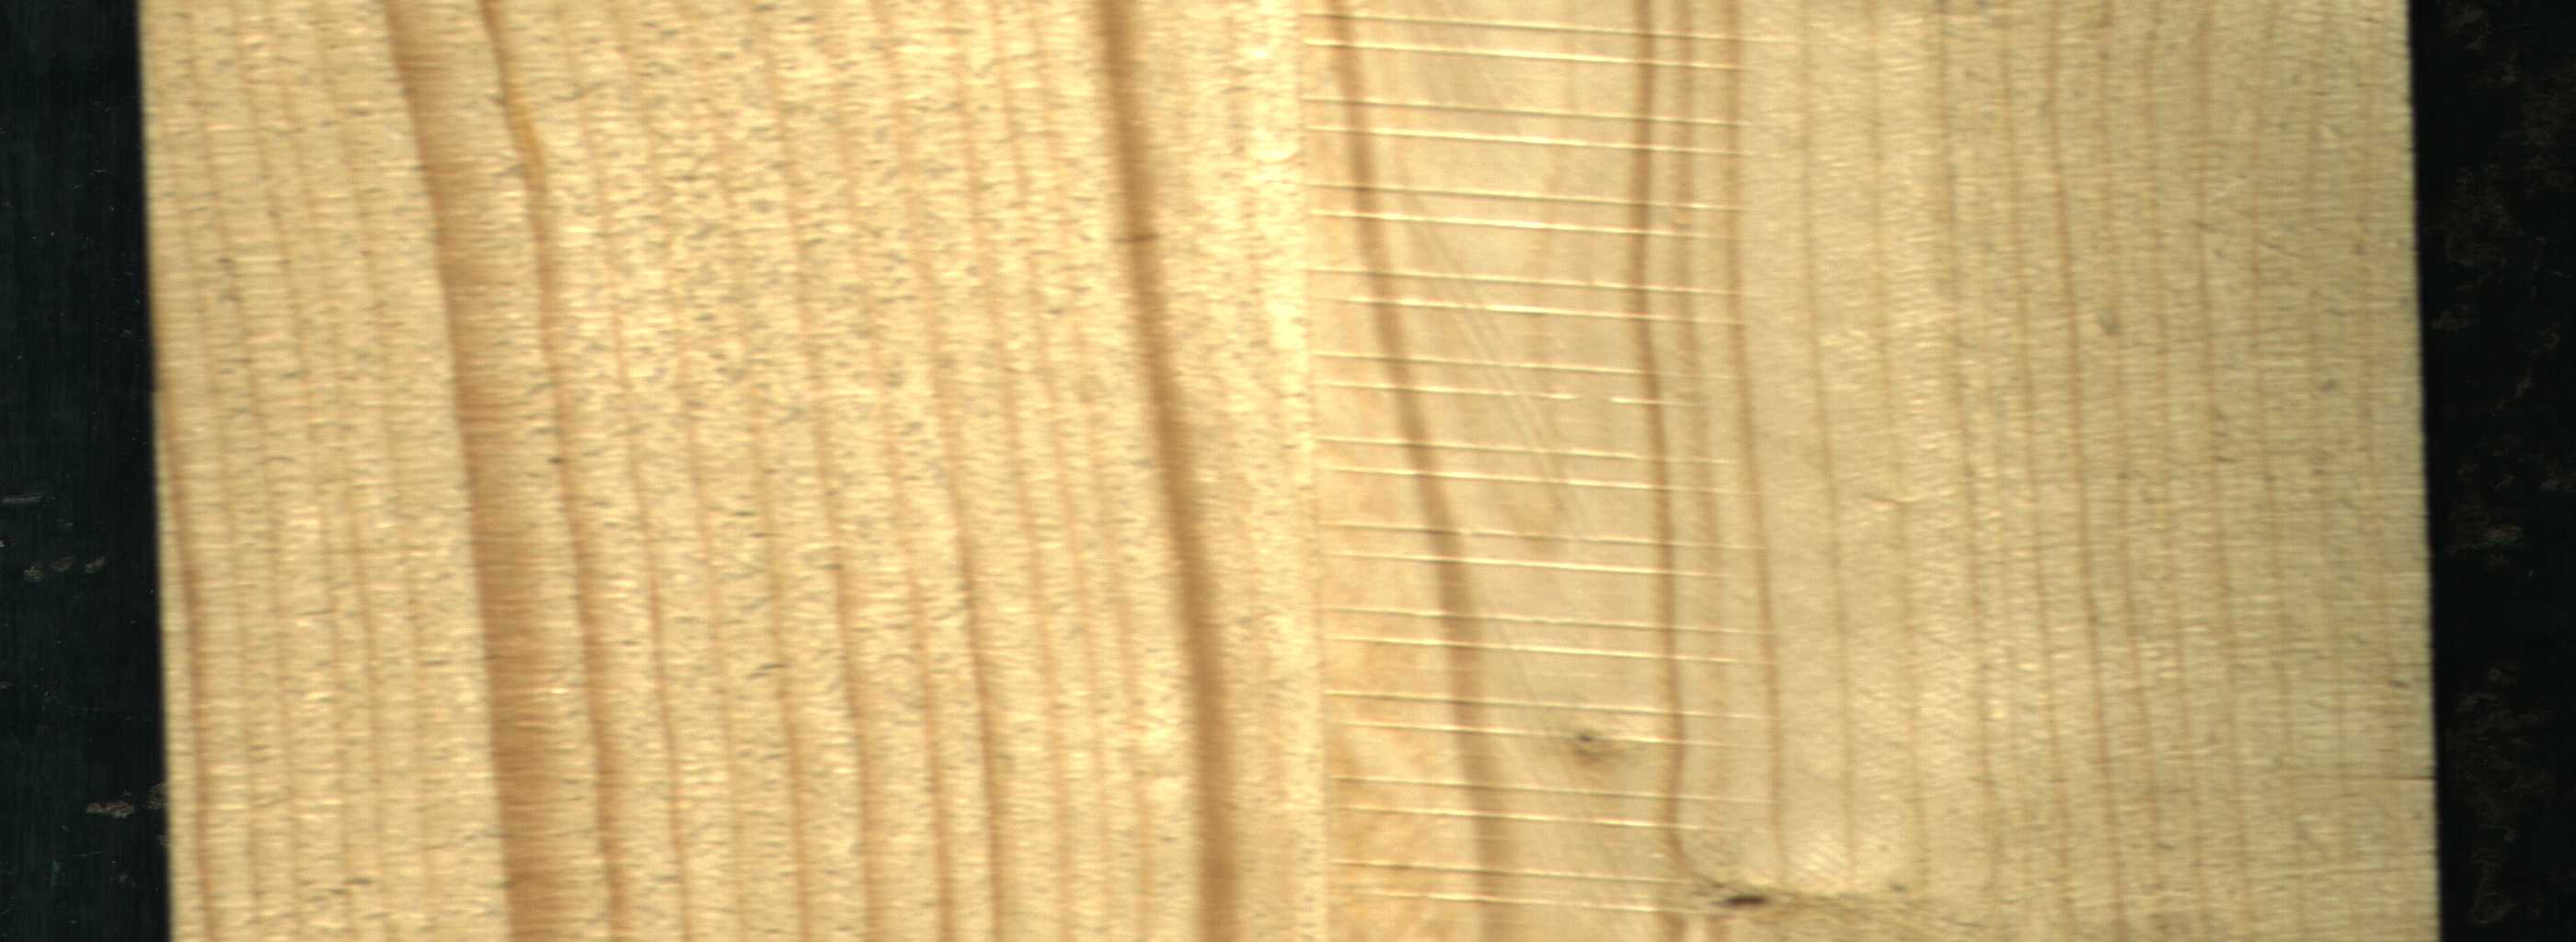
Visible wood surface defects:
Live_Knot